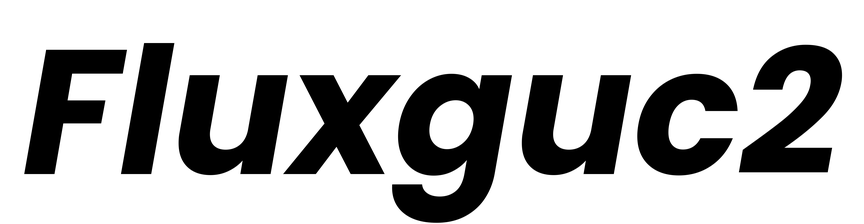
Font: Poppins-BoldItalic